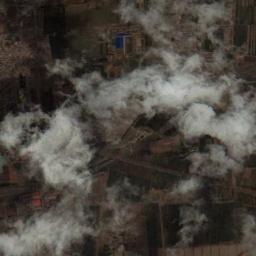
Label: cloud